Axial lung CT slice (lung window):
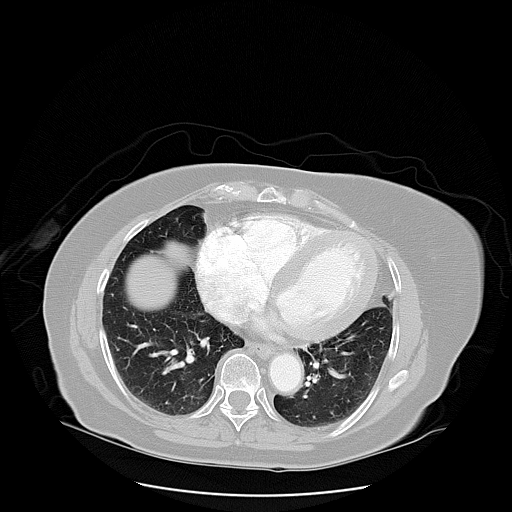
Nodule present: no